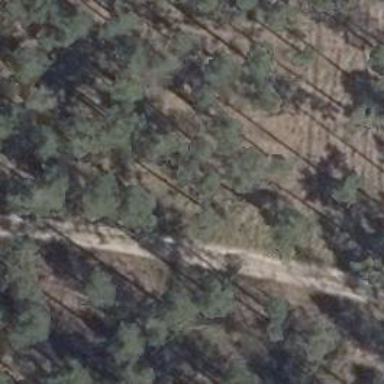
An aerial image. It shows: Track road with grade4 tracktype.